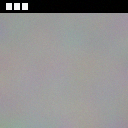
Screen state: on